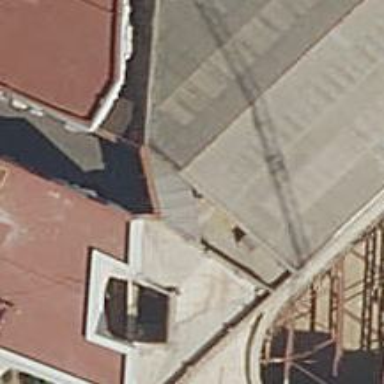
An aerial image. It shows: Car repair shop.